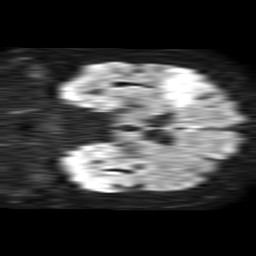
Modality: TRACE
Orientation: coronal
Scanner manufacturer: philips
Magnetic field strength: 1.5 T
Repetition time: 4.6 s
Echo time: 0.08517 s